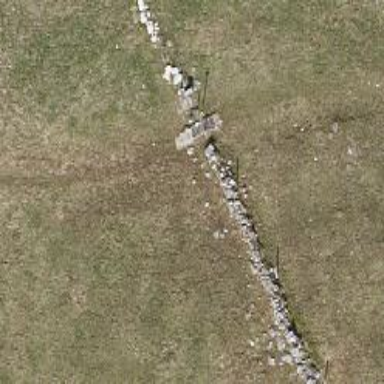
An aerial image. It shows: Dry stone wall barrier.